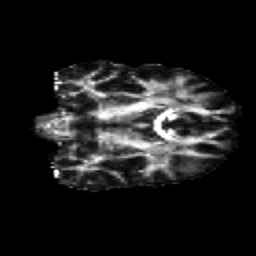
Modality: FA
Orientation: coronal
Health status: healthy
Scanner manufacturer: siemens
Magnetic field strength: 3 T
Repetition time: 12 s
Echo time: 0.092 s